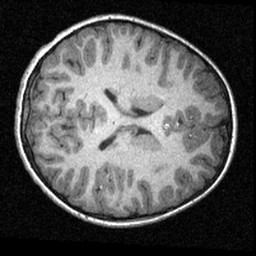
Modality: T1w
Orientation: axial
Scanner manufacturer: siemens
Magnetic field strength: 3 T
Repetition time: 1.57 s
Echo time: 0.00304 s